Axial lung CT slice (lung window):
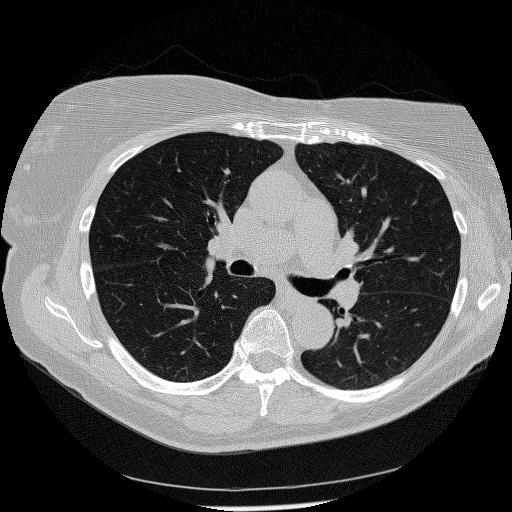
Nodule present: no